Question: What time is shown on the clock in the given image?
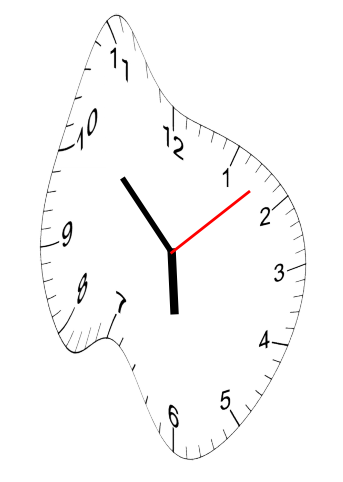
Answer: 05:52:08